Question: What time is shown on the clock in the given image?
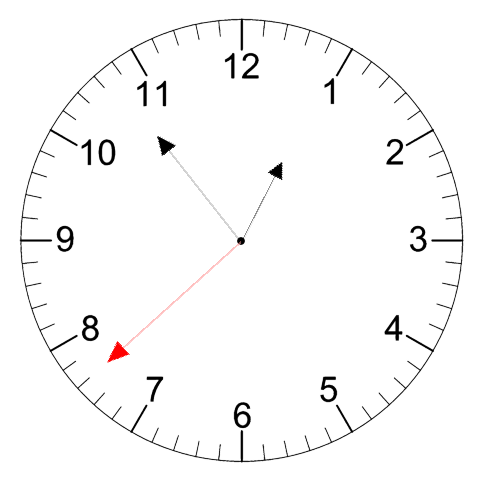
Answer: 12:53:38